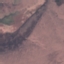
Land use / land cover: HerbaceousVegetation